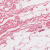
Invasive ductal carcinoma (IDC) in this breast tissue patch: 0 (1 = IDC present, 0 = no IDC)